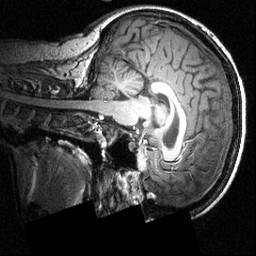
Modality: T1w
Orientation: sagittal
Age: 28
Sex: female
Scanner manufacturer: siemens
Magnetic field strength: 3.951 T
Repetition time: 1.5 s
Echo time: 0.00335 s